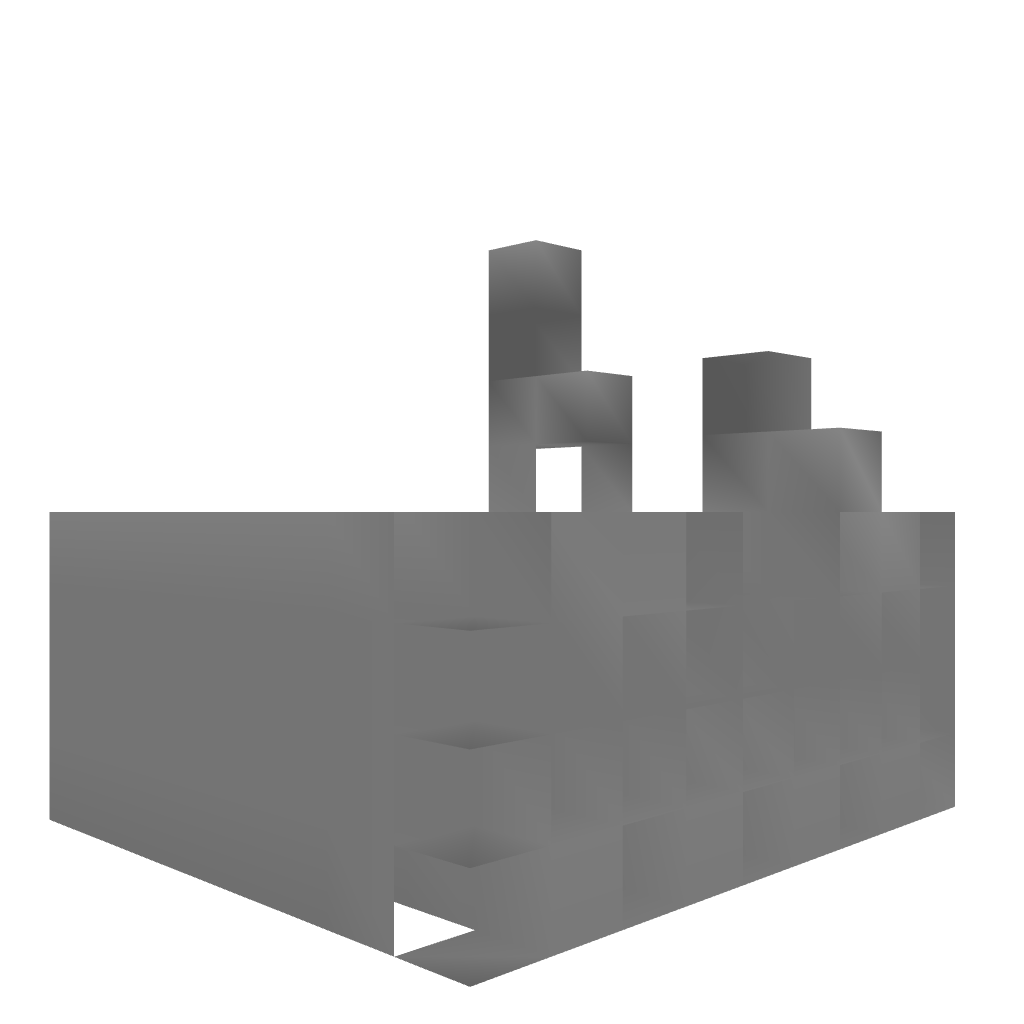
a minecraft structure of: Simple Piston Door bad low quality